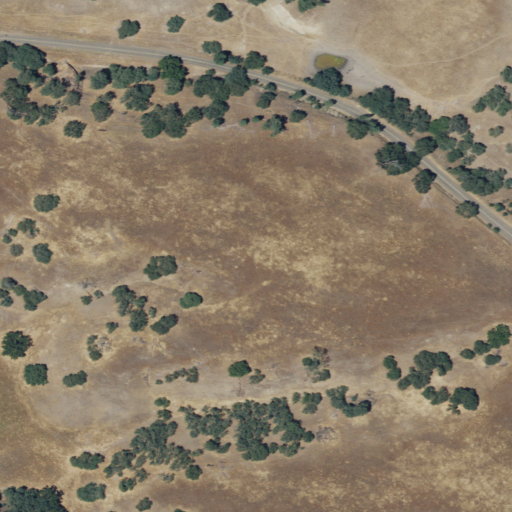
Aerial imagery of mountain in California named Negro Hill containing grassland, shrub, open development, mixed forest, and low intensity development